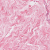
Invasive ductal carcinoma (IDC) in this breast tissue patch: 0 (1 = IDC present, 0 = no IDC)